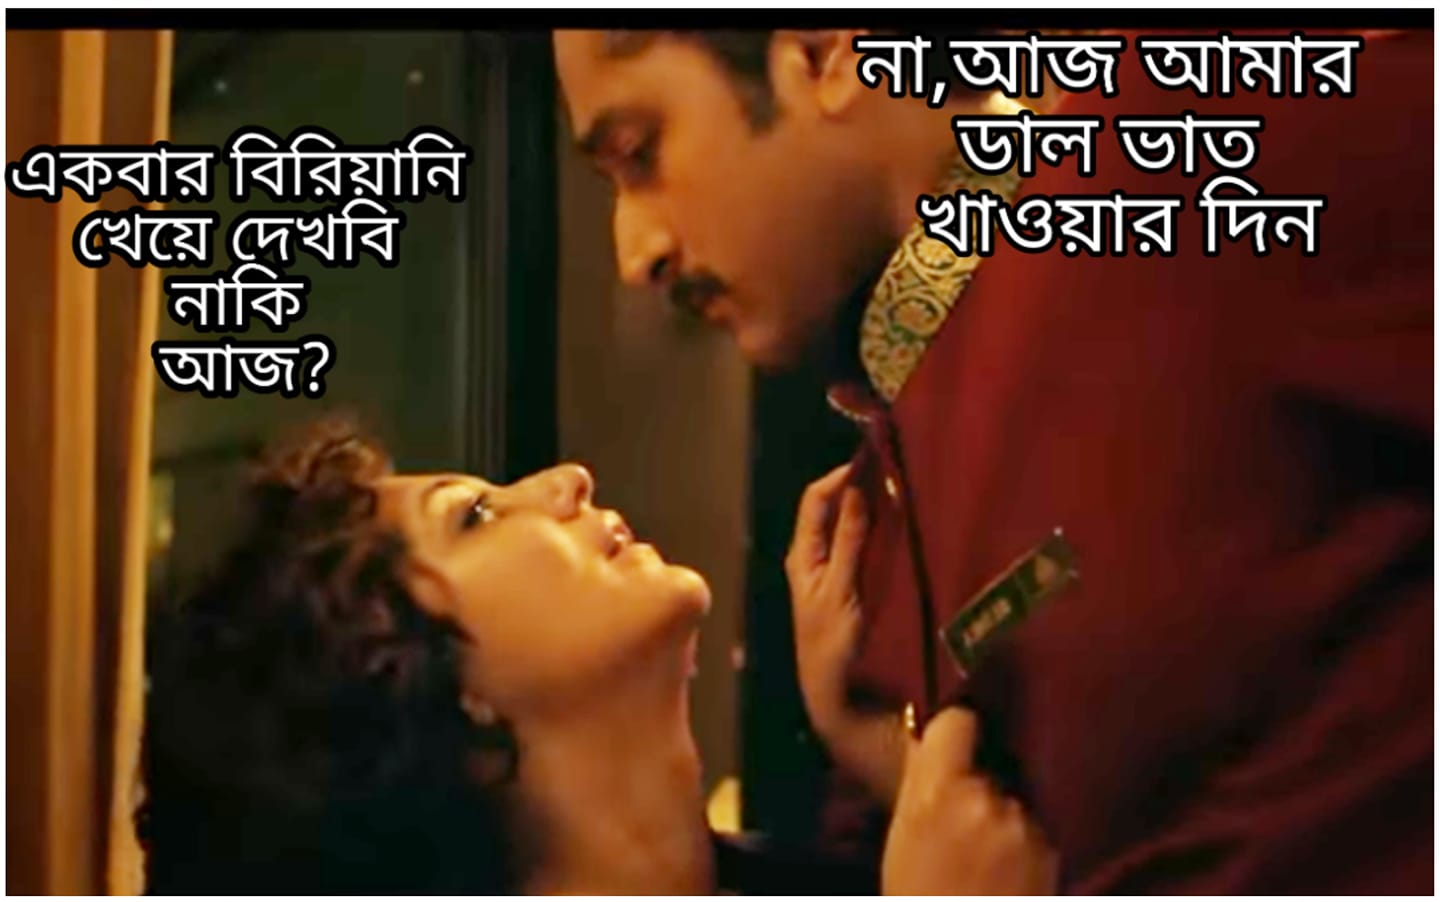
Caption: একবার বিরিয়ানি খেয়ে দেখবি নাকি আজ ?       না , আজ আমার ডাল ভাত খাওয়ার দিন
Label: non-hate